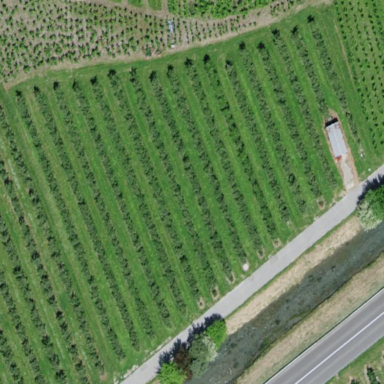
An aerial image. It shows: Orchard.